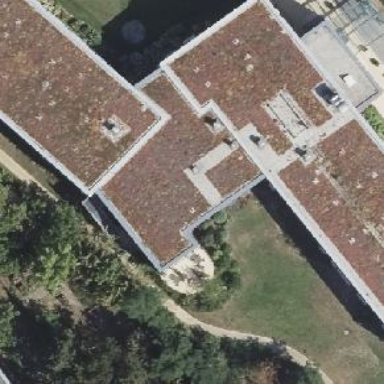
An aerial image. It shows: Hospital building.